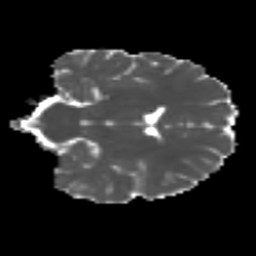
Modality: MD
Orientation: coronal
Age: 22
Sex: female
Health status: ill
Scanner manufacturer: siemens
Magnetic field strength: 3 T
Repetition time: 6.5 s
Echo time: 0.062 s